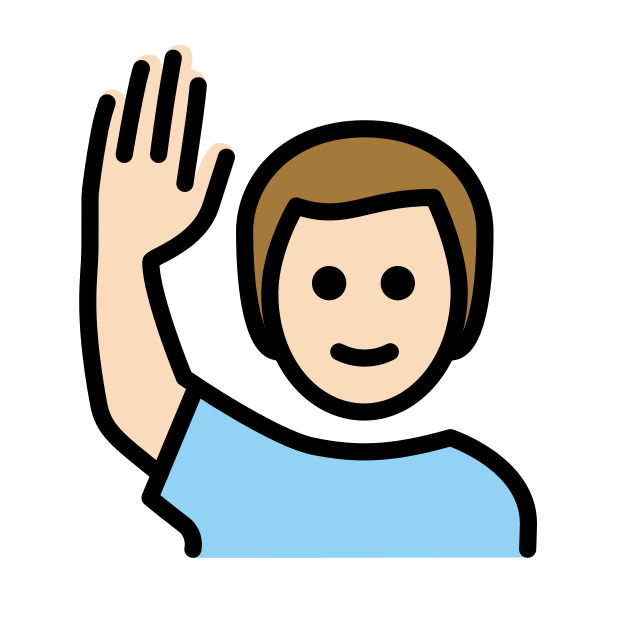
man raising hand: light skin tone